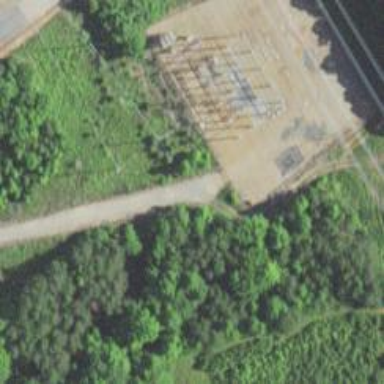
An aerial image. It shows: There is fence around switching substation.